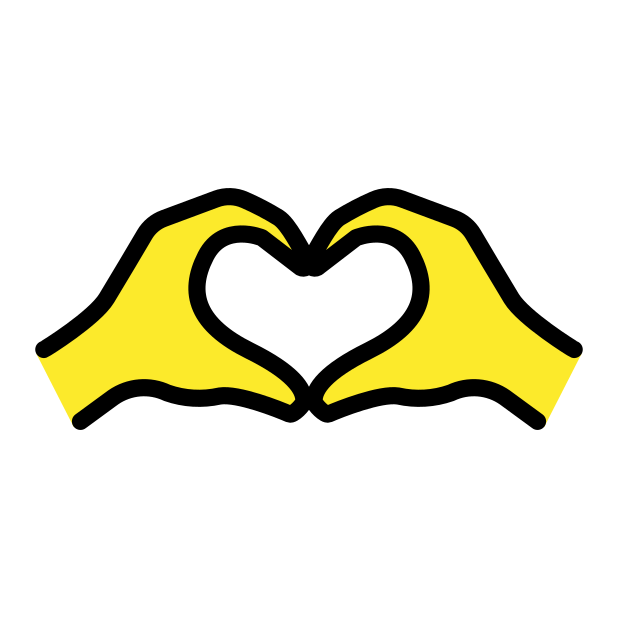
Emoji: 🫶
Name: heart hands
Unicode: 0x1faf6